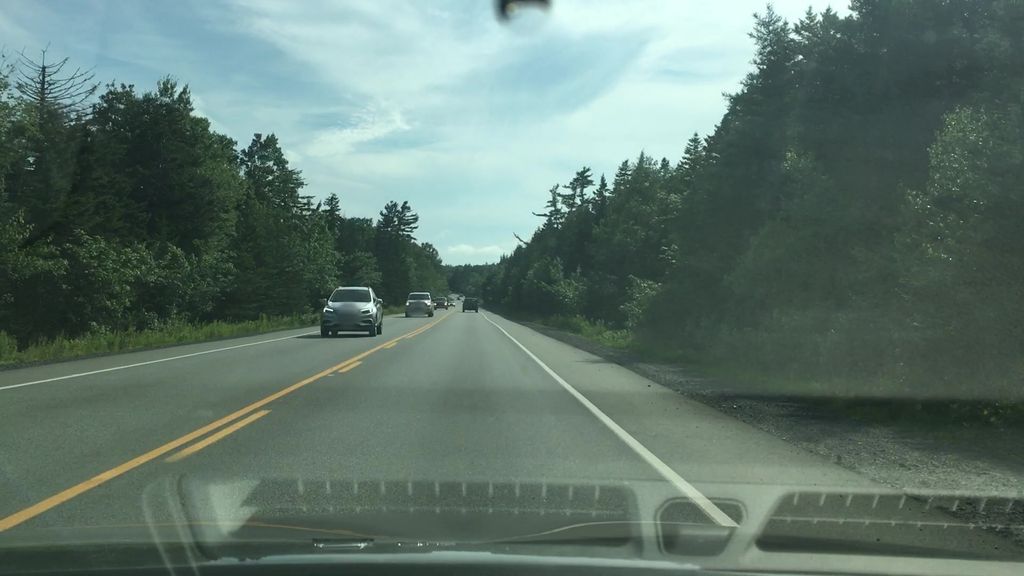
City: halifax